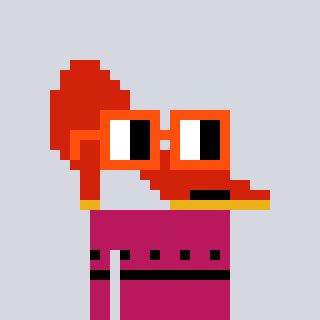
a pixel art character with square orange glasses, a highheel-shaped head and a darkpink-colored body on a cool background